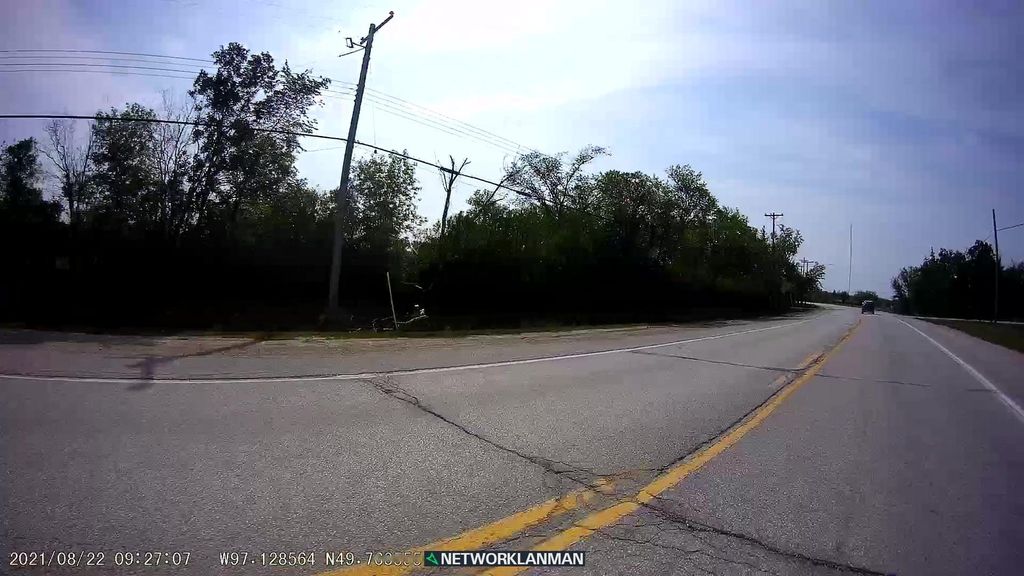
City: winnipeg